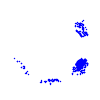
Particle: electron